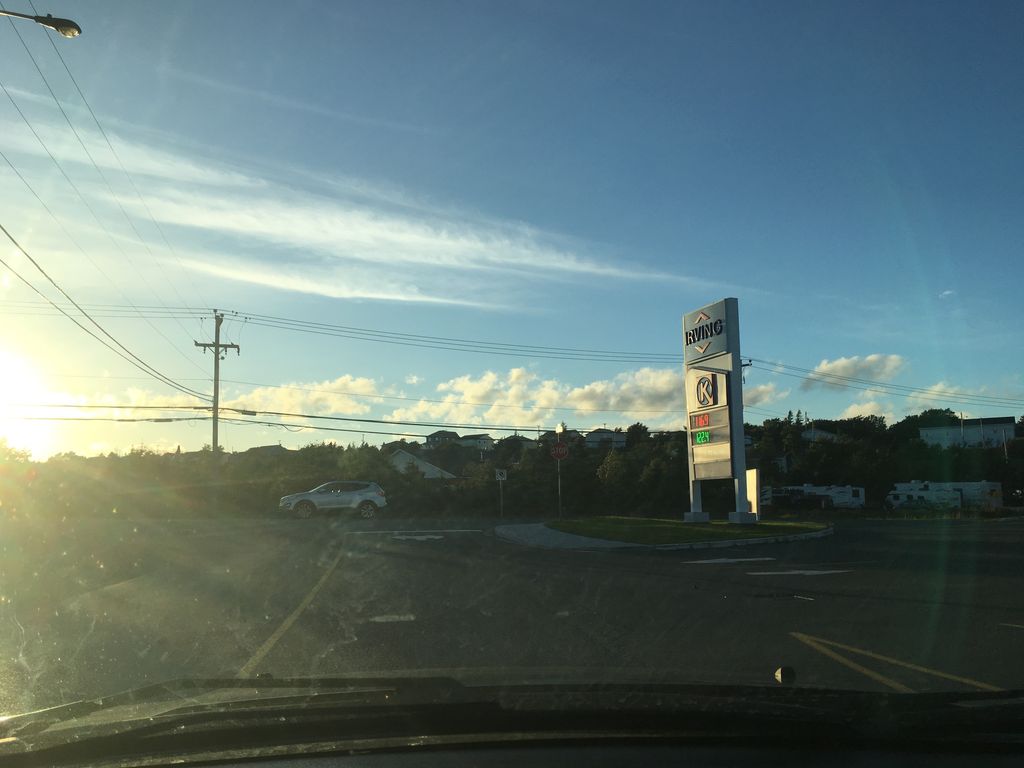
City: st_johns